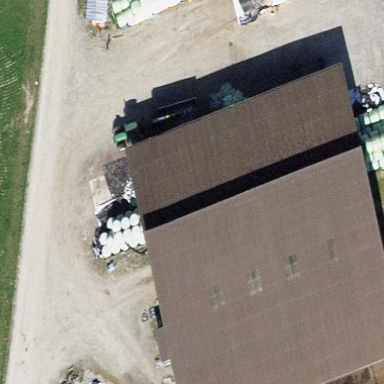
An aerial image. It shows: Farmyard area.